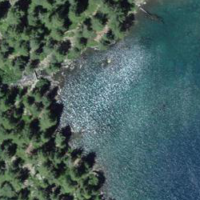
EUNIS habitat code: 43
Species observed at this site:
Rhododendron ferrugineum
Lonicera caerulea
Sempervivum montanum
Salmo trutta